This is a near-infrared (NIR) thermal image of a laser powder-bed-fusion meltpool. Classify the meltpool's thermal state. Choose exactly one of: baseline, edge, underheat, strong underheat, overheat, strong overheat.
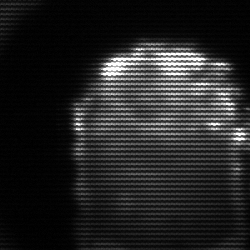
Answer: baseline